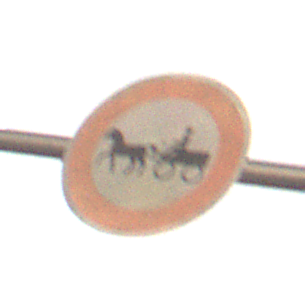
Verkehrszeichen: VerbotGespannfuhrwerke
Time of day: Night
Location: Outdoor (Nature)
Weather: Clear
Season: NotSpecified
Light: Natural